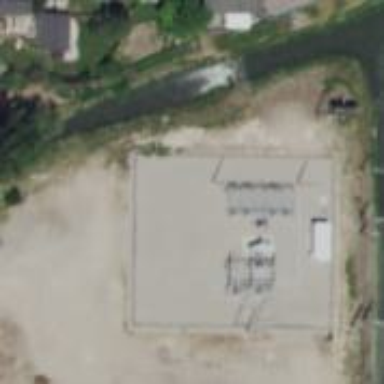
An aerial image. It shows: Power substation.